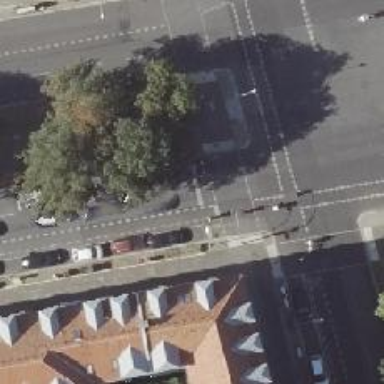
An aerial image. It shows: Road with traffic signals.